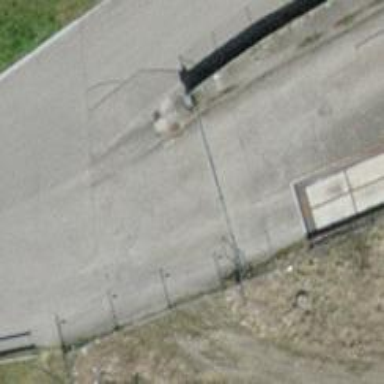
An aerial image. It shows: Gate.